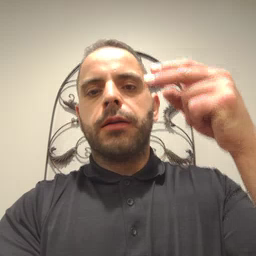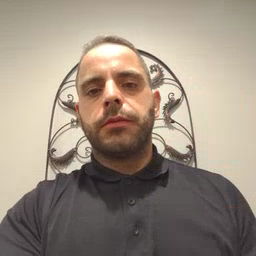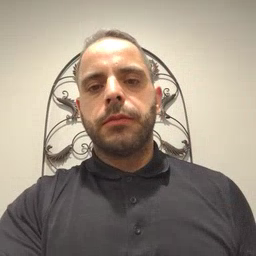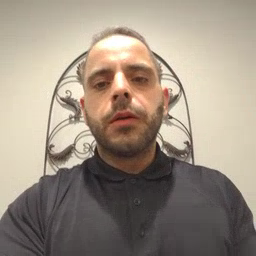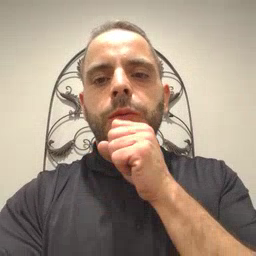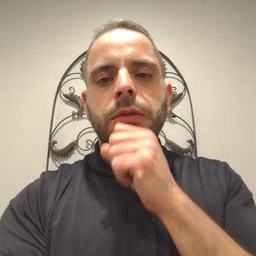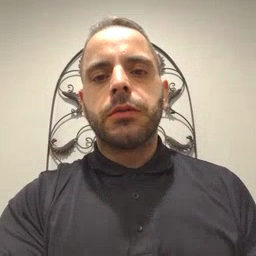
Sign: orange